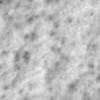
Label: no_change